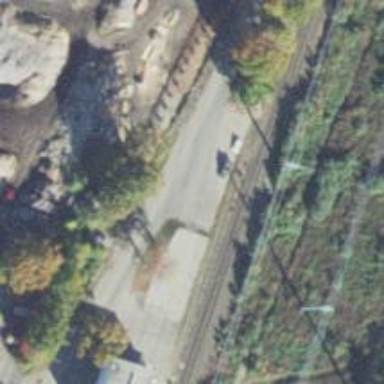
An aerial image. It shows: Abandoned railway siding.